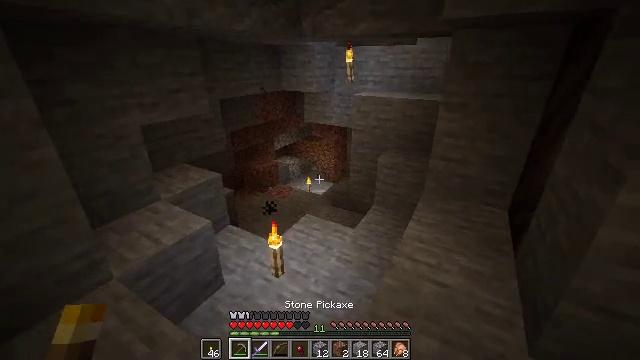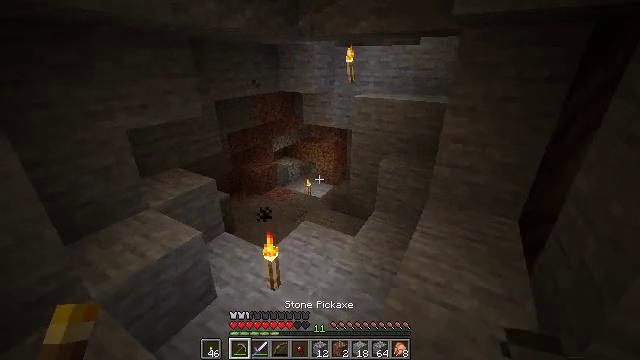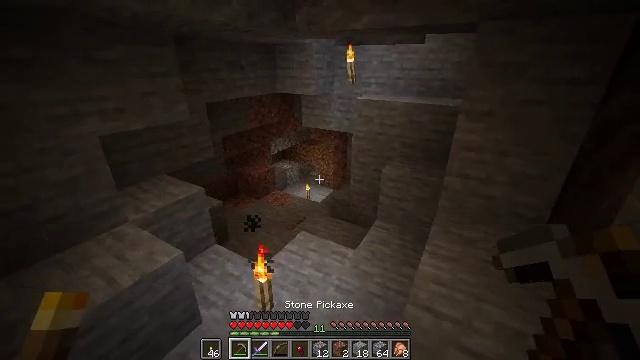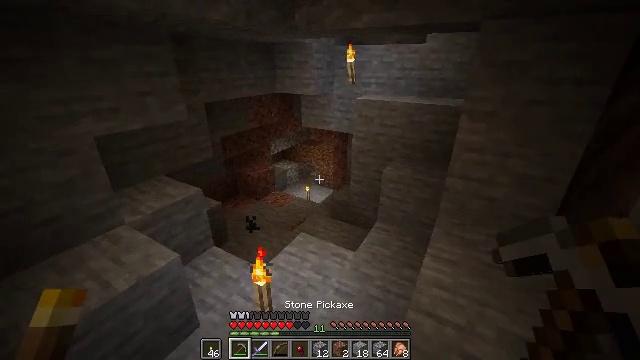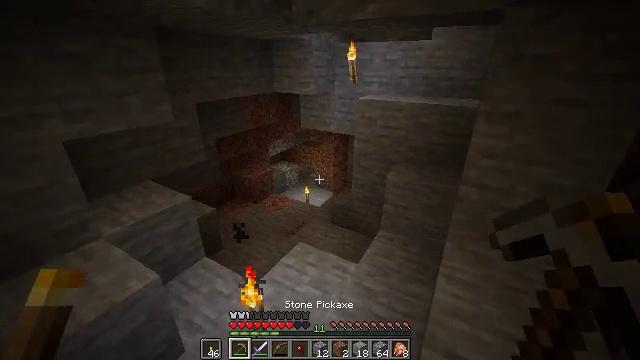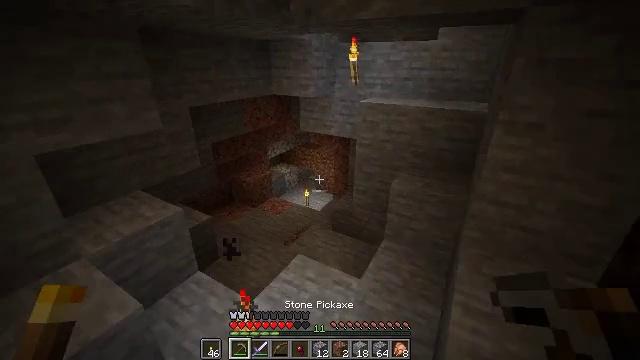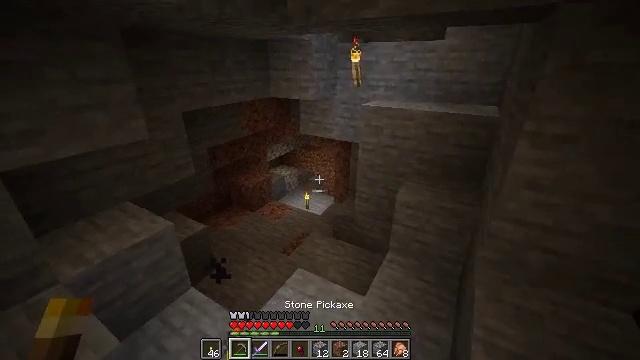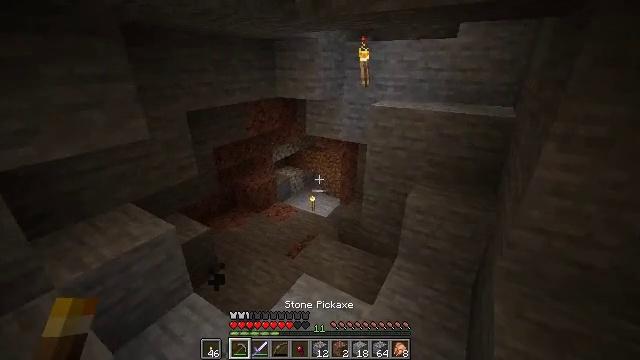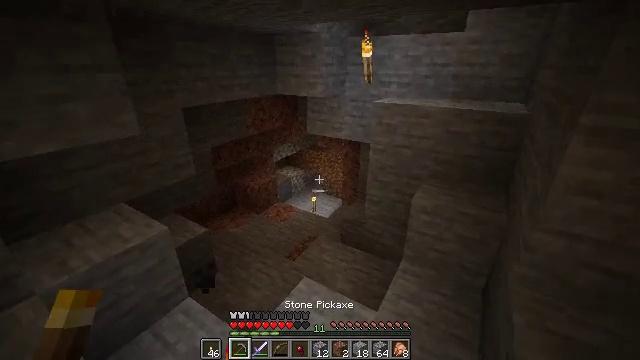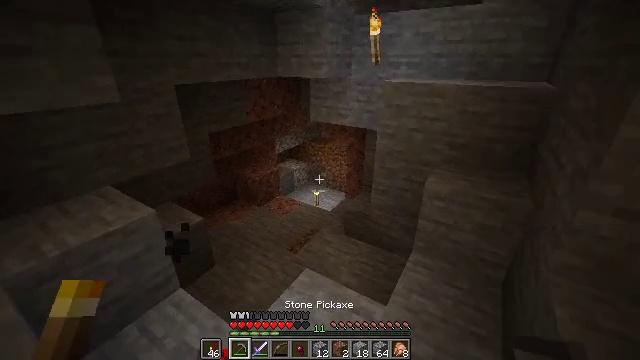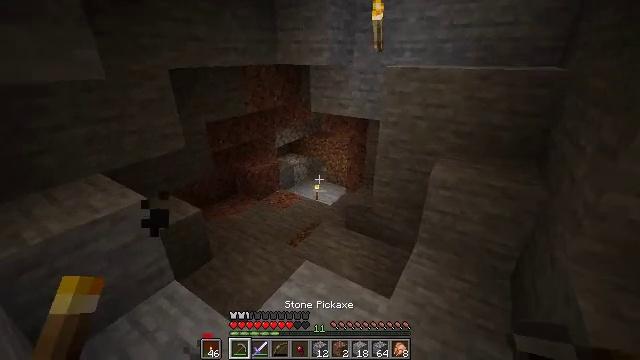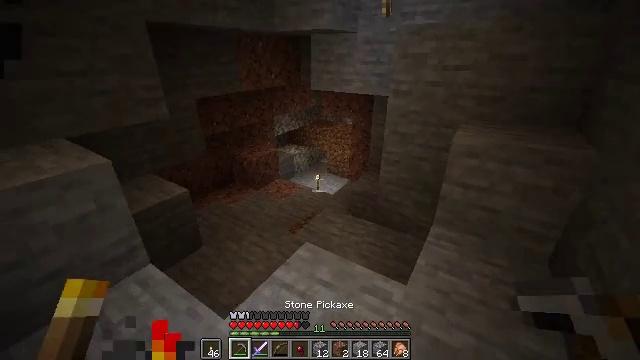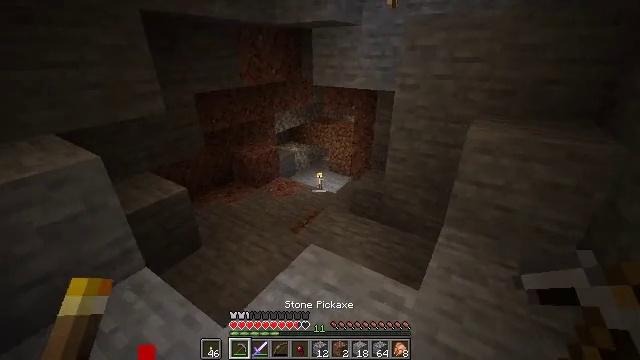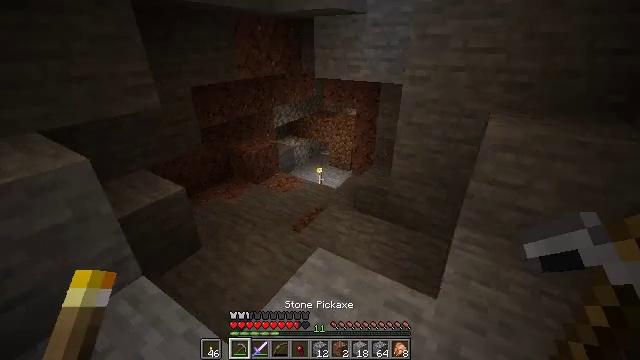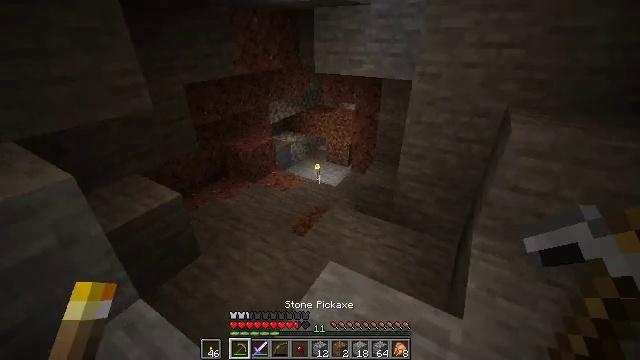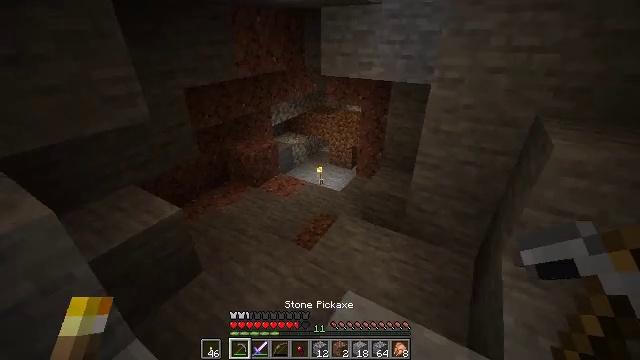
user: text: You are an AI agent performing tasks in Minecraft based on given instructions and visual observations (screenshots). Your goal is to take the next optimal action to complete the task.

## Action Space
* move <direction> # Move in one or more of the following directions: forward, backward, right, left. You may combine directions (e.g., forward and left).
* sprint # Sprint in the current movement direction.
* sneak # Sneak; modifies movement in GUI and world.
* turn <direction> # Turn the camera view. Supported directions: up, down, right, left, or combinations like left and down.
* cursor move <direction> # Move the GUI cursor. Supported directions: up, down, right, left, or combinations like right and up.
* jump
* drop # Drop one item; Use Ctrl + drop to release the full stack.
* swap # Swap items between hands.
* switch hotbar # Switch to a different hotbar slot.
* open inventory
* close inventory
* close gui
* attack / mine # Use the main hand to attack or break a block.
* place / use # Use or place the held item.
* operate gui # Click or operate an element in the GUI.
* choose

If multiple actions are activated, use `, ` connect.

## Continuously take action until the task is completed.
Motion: motion action
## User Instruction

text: Gather dirt.
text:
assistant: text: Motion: move forward
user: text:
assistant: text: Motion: move forward
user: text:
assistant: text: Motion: move forward
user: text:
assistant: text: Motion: move forward
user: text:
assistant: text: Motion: move forward
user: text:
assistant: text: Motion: move forward
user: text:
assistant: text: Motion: move forward, turn left
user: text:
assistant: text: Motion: move forward
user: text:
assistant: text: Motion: move forward
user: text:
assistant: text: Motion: move forward
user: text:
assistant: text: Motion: move forward and move left
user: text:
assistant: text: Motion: move forward and move left
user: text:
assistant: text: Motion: move forward and move left, turn down
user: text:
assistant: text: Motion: move forward and move left, turn right and down
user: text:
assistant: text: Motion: move forward
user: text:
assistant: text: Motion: move forward
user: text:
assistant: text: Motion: move forward
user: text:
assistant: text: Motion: move forward
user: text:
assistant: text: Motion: move forward
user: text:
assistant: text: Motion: move forward and move left
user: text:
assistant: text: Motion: move forward and move left
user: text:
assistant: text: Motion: move forward and move left, turn right
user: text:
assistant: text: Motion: move forward, turn right
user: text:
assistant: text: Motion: move forward
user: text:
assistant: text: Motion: move forward
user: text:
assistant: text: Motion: move forward
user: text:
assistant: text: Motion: move forward
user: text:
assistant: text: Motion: move forward
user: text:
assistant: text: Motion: move forward and move left
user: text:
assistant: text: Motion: move forward and move left